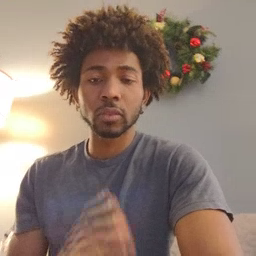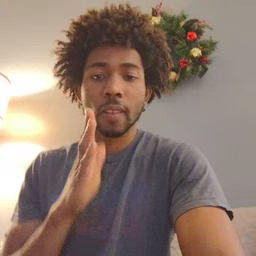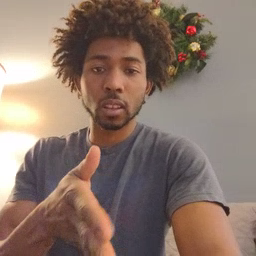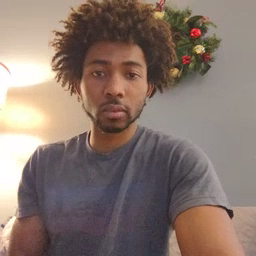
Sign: after